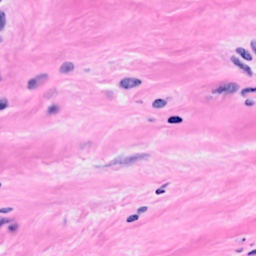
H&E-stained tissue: Breast